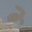
Label: 2